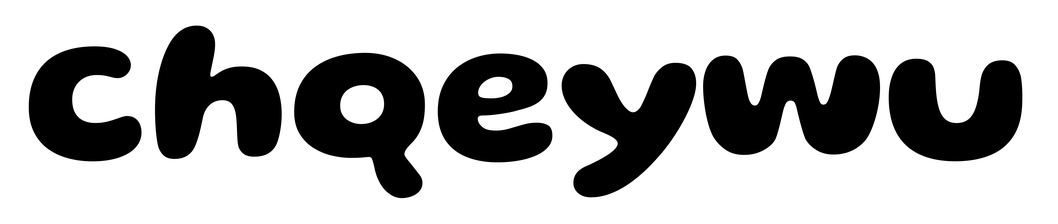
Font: Gluten_Bold